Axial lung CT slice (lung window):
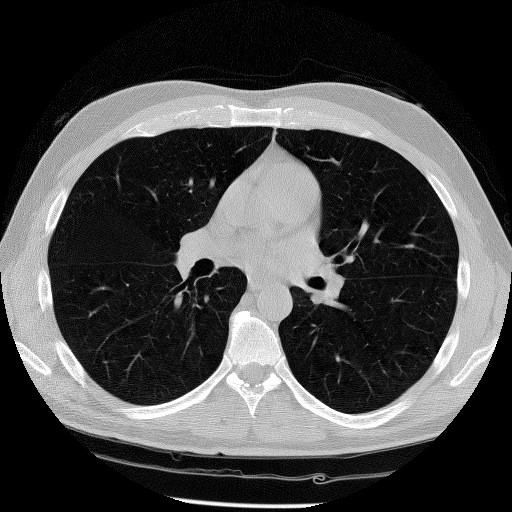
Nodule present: no